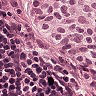
Metastatic tissue present: yes